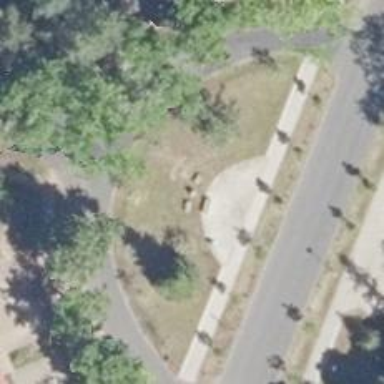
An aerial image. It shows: Memorial site with historic significance.